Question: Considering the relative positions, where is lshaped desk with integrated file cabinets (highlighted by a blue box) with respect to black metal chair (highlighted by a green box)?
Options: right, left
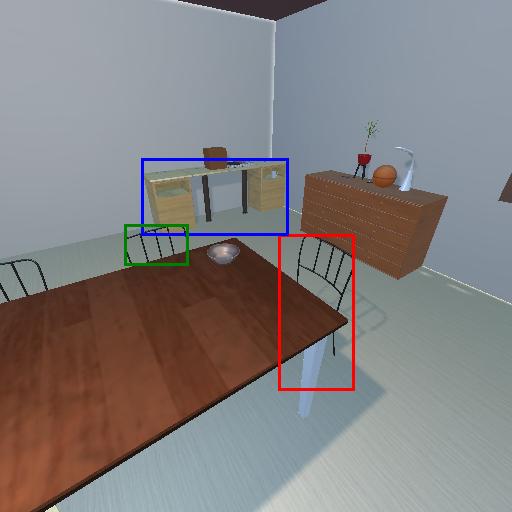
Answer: right